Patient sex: M
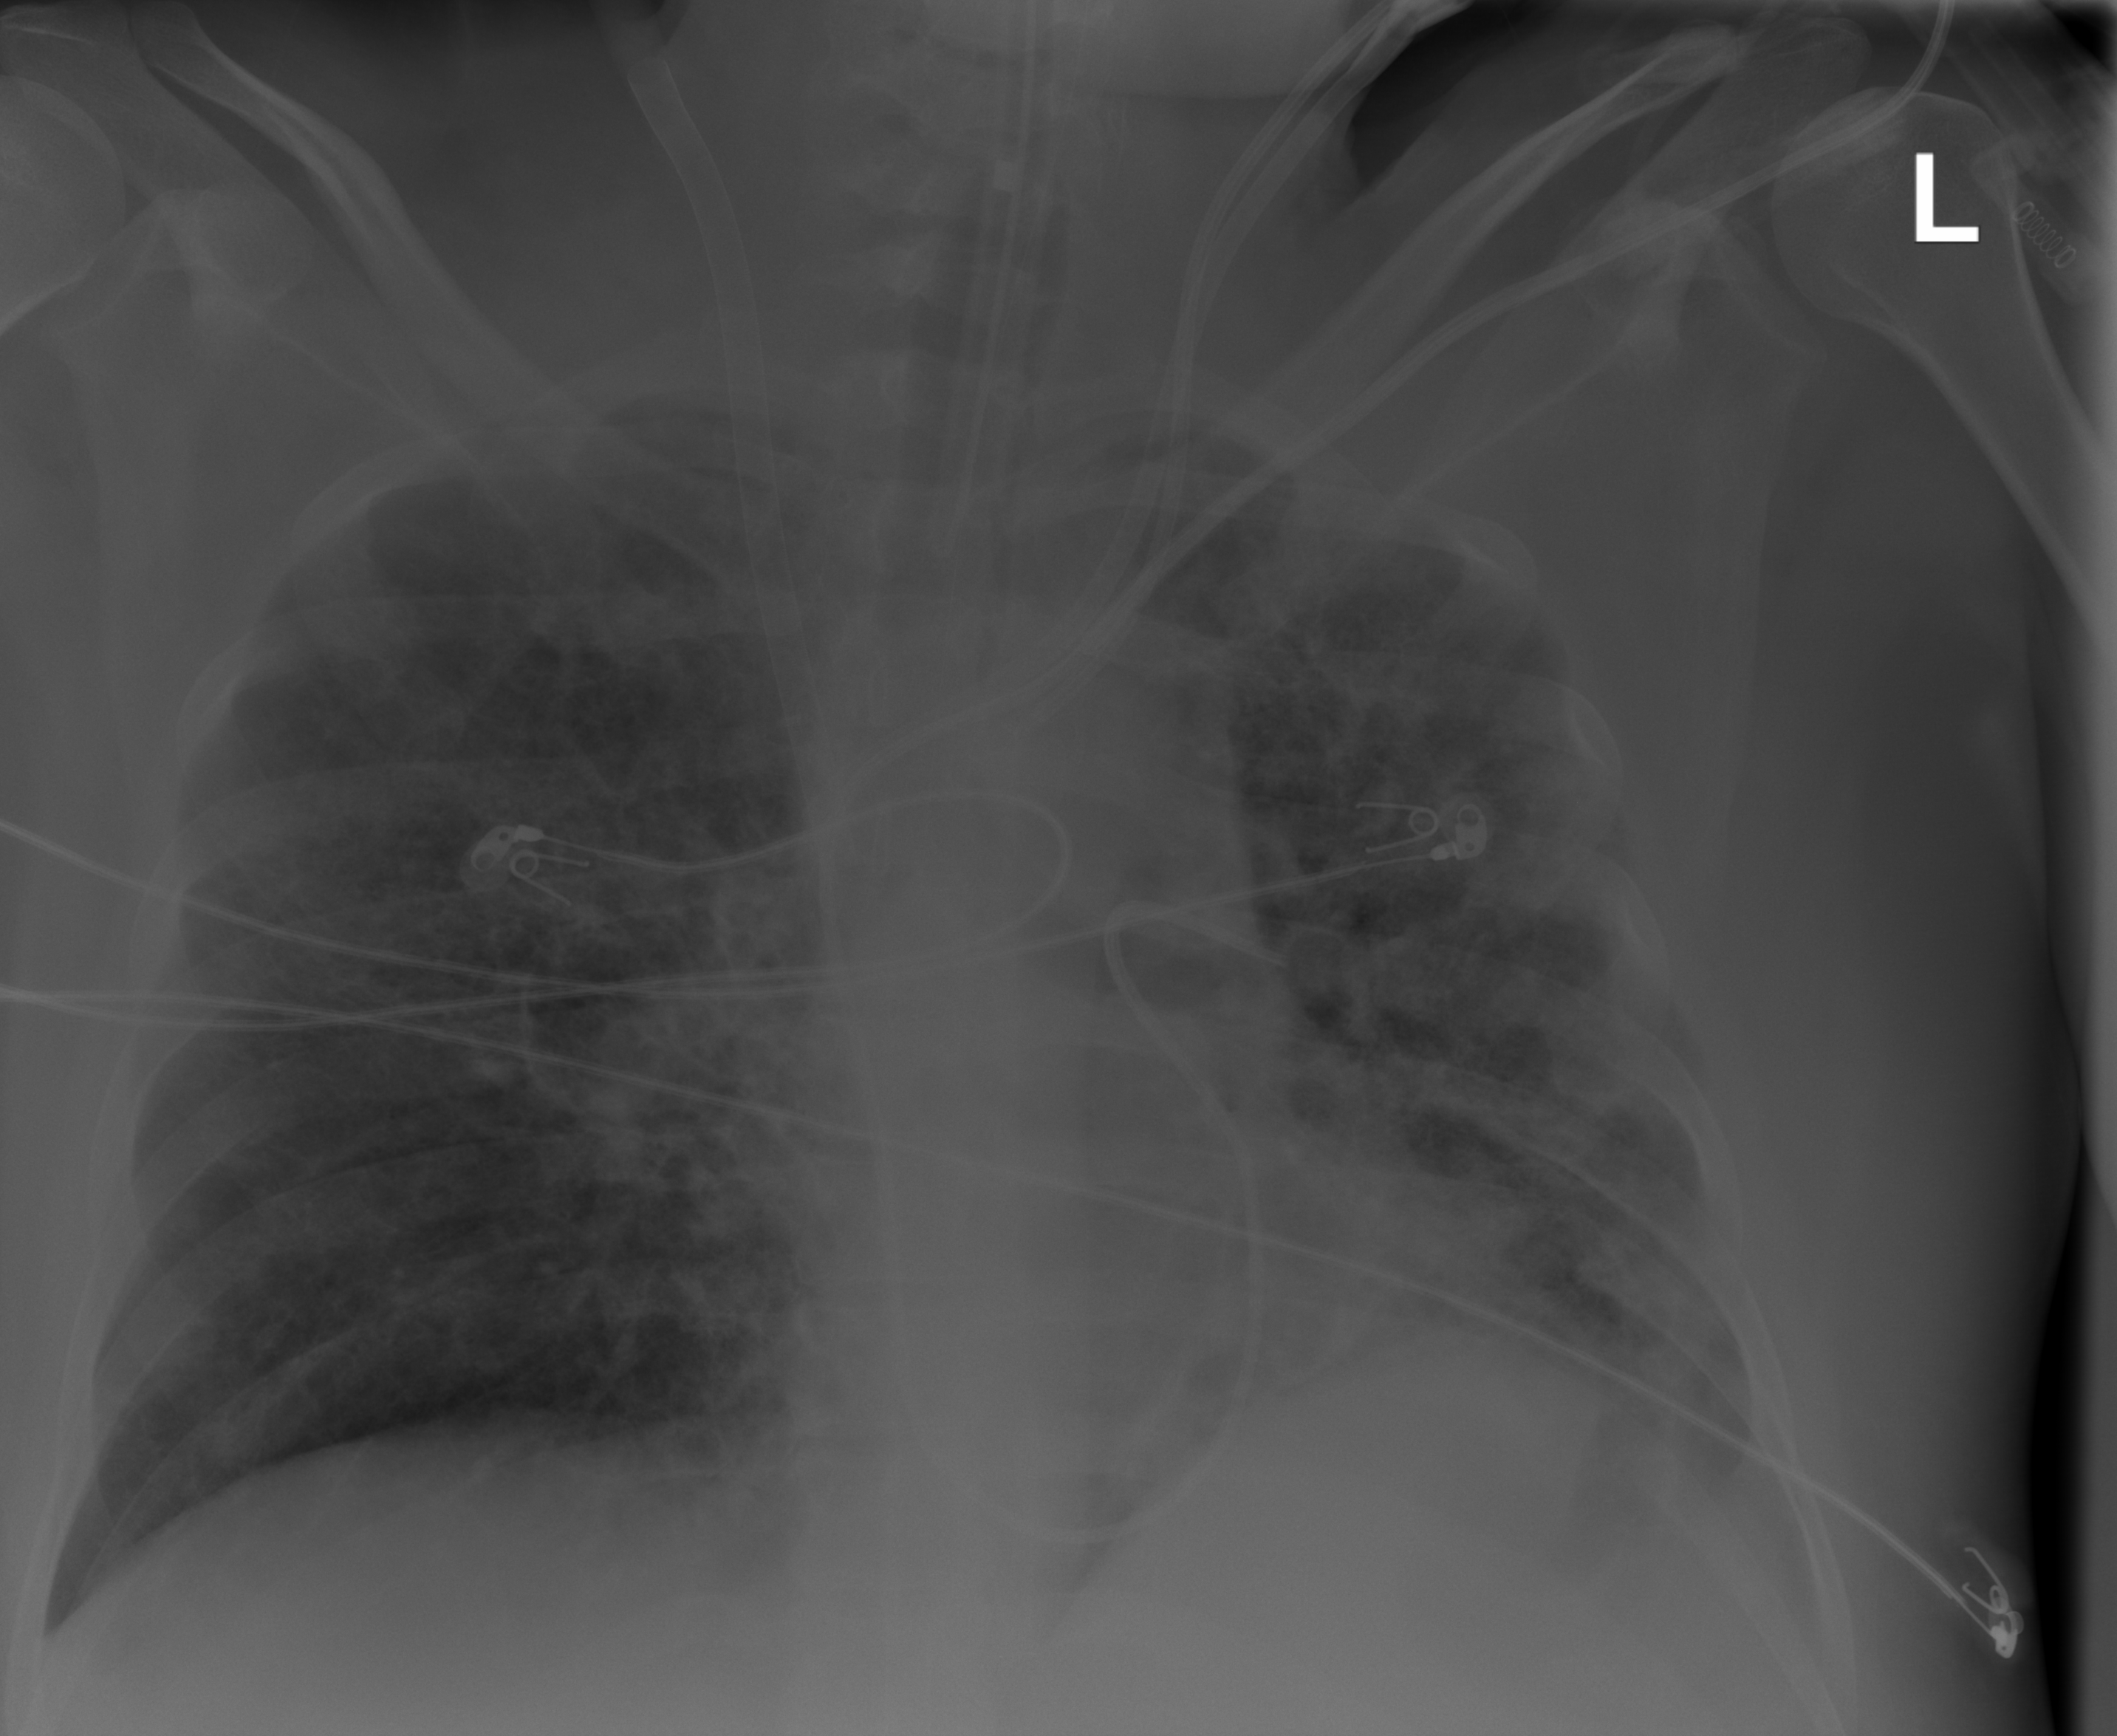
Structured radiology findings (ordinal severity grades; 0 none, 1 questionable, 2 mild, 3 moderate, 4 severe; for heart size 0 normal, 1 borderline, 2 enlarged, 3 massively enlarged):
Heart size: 0
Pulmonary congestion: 0
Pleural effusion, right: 0
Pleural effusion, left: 2
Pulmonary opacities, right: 3
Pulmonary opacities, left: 3
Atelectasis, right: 2
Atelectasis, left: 3